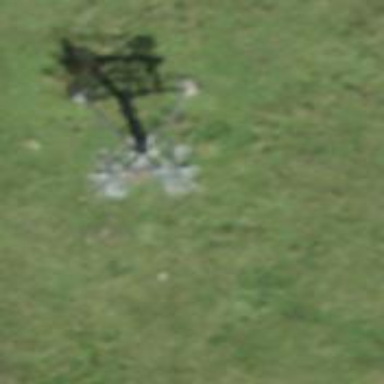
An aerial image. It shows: Pylon used for aerialway.